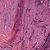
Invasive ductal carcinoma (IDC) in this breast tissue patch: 1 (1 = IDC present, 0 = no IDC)